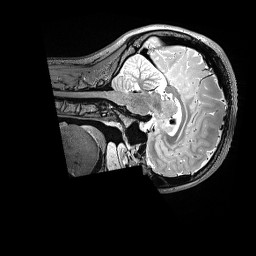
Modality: T2w
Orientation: sagittal
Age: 19
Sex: female
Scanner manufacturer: siemens
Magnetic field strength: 3 T
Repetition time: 3.2 s
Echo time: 0.564 s